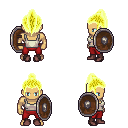
a pixel art fantasy rpg character, male body template, human, tanned skin, white pirate shirt, red pants, gold long topknot hairstyle, maroon shoes, shield, four views (front, back, left, right), 2x2 character sprite sheet, small pixel art, hard edges, no anti-aliasing